Question: I am going to build an image gallery thumbs. there might be 5-15 thumbs in the page.
My markup is this:
'''
<div class="container>
<div class="row-fluid">
<h4 class="underline"><span>Recent images</span></h4>
<div id="portfolio" class="row-fluid">
<div class="span3">
<img src="img/portfolio/1.jpg">
</div>
<div class="span3">
<img src="img/portfolio/2.jpg">
</div>
<div class="span3">
<img src="img/portfolio/3.jpg">
</div>
<div class="span3">
<img src="img/portfolio/4.jpg">
</div>
<div class="span3">
<img src="img/portfolio/5.jpg">
</div>
<div class="span3">
<img src="img/portfolio/6.jpg">
</div>
<div class="span3">
<img src="img/portfolio/7.jpg">
</div>
...
</div>
</div>
</div>
'''

This is not working because the bootstrap is only removing the 'margin-left' from the 'first-child'.
I know! that I just have to put 4 elements of span3 in a 'row' but
the question is How can I handle the situation that the thumbs are coming from a PHP script, and there are more than 4 thumbs?
Am I supposed to re-iterate for each 4 elements, and make another row-fluid container?
I am confused.
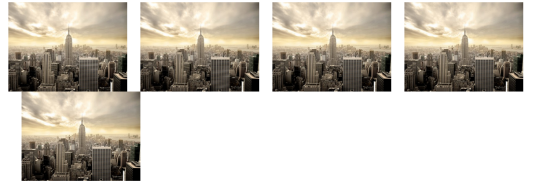
Answer: Yes, your PHP code needs to result in HTML that closes one row, and starts a new row, every 12 "spans":
'''
<div class="container>
<div class="row-fluid">
<h4 class="underline"><span>Recent images</span></h4>
<div id="portfolio">
<div class="row-fluid">
<div class="span3">
<img src="https://encrypted-tbn1.gstatic.com/images?q=tbn:ANd9GcQSlkfizo8Zj0MGNAt2p9g4JFnjOT4017-sR0Cjodujh5Yqb8JJ">
</div>
<div class="span3">
<img src="https://encrypted-tbn1.gstatic.com/images?q=tbn:ANd9GcQSlkfizo8Zj0MGNAt2p9g4JFnjOT4017-sR0Cjodujh5Yqb8JJ">
</div>
<div class="span3">
<img src="https://encrypted-tbn1.gstatic.com/images?q=tbn:ANd9GcQSlkfizo8Zj0MGNAt2p9g4JFnjOT4017-sR0Cjodujh5Yqb8JJ">
</div>
<div class="span3">
<img src="https://encrypted-tbn1.gstatic.com/images?q=tbn:ANd9GcQSlkfizo8Zj0MGNAt2p9g4JFnjOT4017-sR0Cjodujh5Yqb8JJ">
</div>
</div>
<div class="row-fluid">
<div class="span3">
<img src="https://encrypted-tbn1.gstatic.com/images?q=tbn:ANd9GcQSlkfizo8Zj0MGNAt2p9g4JFnjOT4017-sR0Cjodujh5Yqb8JJ">
</div>
<div class="span3">
<img src="https://encrypted-tbn1.gstatic.com/images?q=tbn:ANd9GcQSlkfizo8Zj0MGNAt2p9g4JFnjOT4017-sR0Cjodujh5Yqb8JJ">
</div>
<div class="span3">
<img src="https://encrypted-tbn1.gstatic.com/images?q=tbn:ANd9GcQSlkfizo8Zj0MGNAt2p9g4JFnjOT4017-sR0Cjodujh5Yqb8JJ">
</div>
</div>
</div>
</div>
</div>
'''
See <URL> for a side-by-side comparison of your code and mine. You'll notice that I also split out your '<div id="portfolio" class="row-fluid">' into '<div id="portfolio">' and '<div class="row-fluid">' so that '#portfolio' will be a container for one or more rows of images.